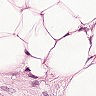
Metastatic tissue present: yes